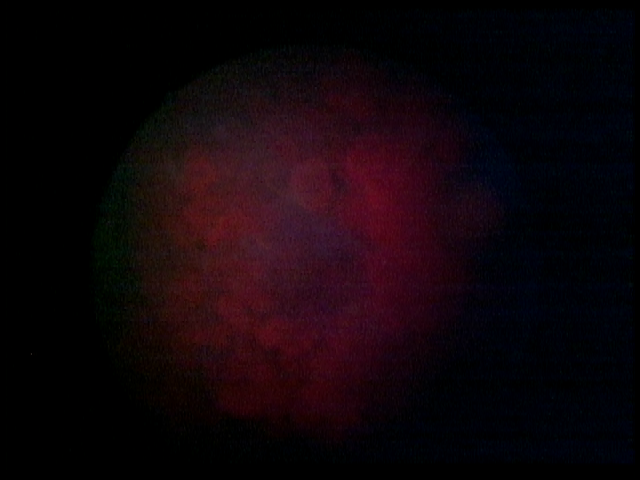
Modality: BLC
Class: Malignant
Subclass: HighGradePapillary
Lesion: L1
Stage: T2
Morphology: Papillary
Bladder cancer association: Yes